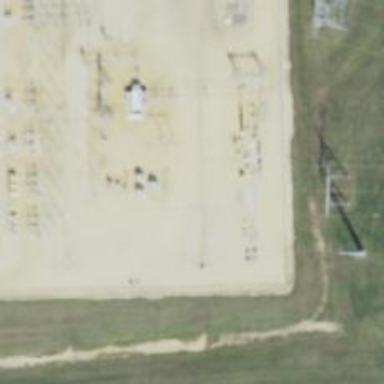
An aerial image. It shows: H-frame designed tower for power lines.